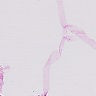
Metastatic tissue present: no